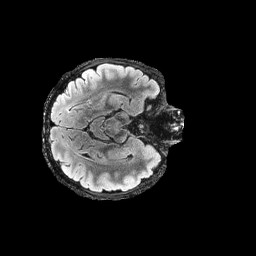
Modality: FLAIR
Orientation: axial
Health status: ill
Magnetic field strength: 3 T